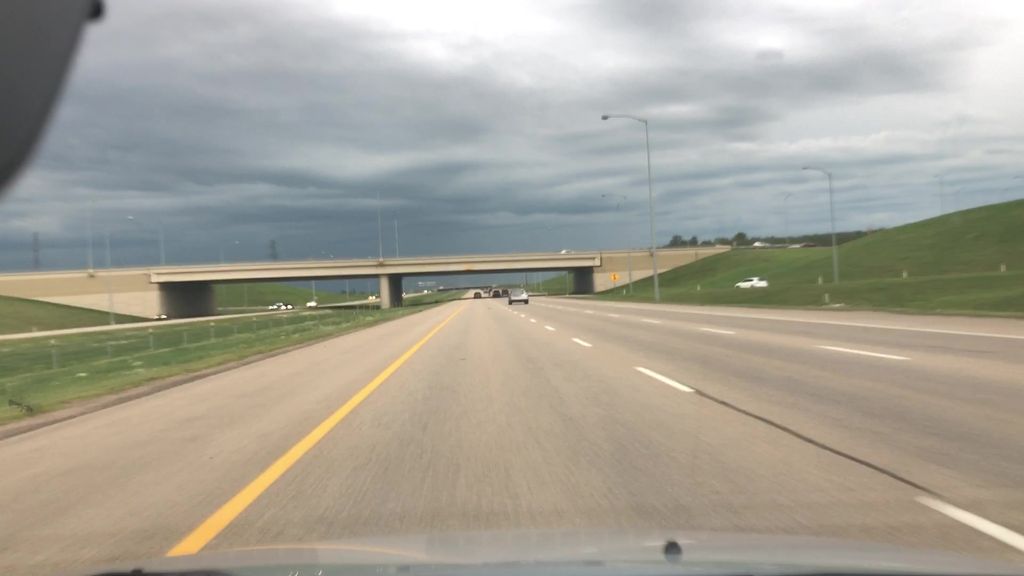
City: edmonton